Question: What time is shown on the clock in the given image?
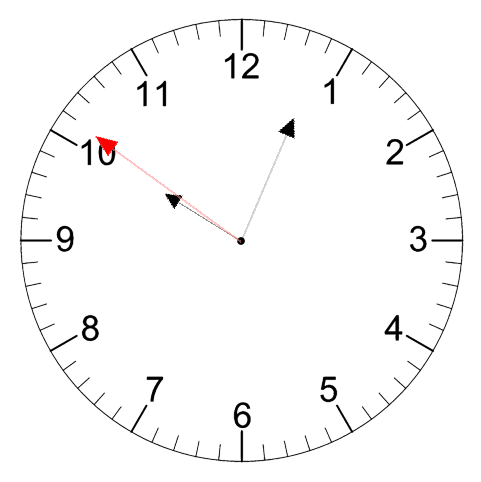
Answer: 10:03:51